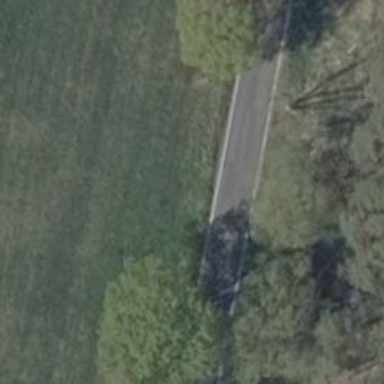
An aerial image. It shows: Row of trees in natural setting.